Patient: sex M, age 68
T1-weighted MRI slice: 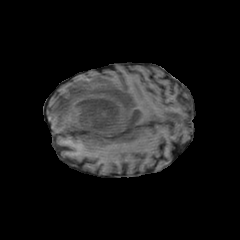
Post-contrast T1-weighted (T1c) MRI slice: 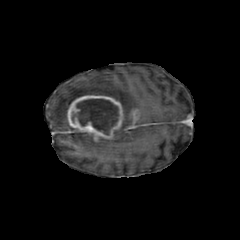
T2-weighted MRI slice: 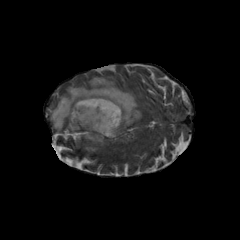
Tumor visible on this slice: yes
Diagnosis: Glioblastoma, IDH-wildtype
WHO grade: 4